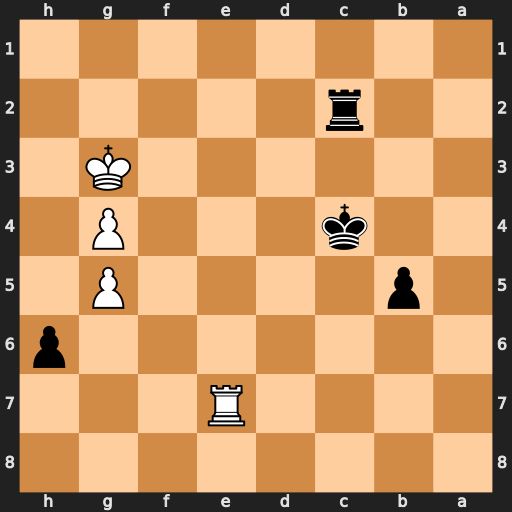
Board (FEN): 8/4R3/7p/1p4P1/2k3P1/6K1/2r5/8
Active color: b
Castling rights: -
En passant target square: -
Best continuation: hxg5 Rg7 Rc3+ Kf2 b4